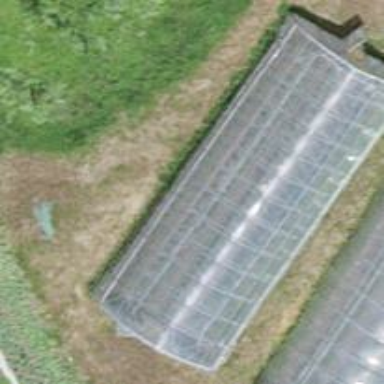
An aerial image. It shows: Greenhouse.